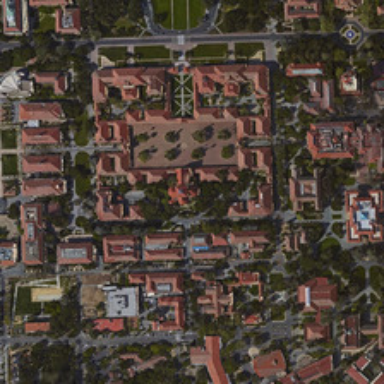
There is a school next to the road .